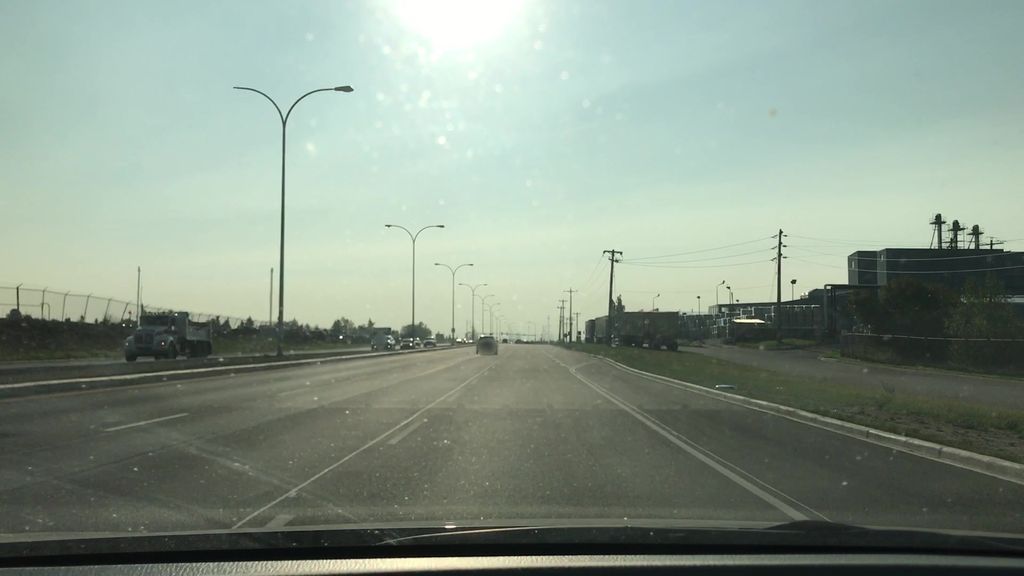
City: edmonton